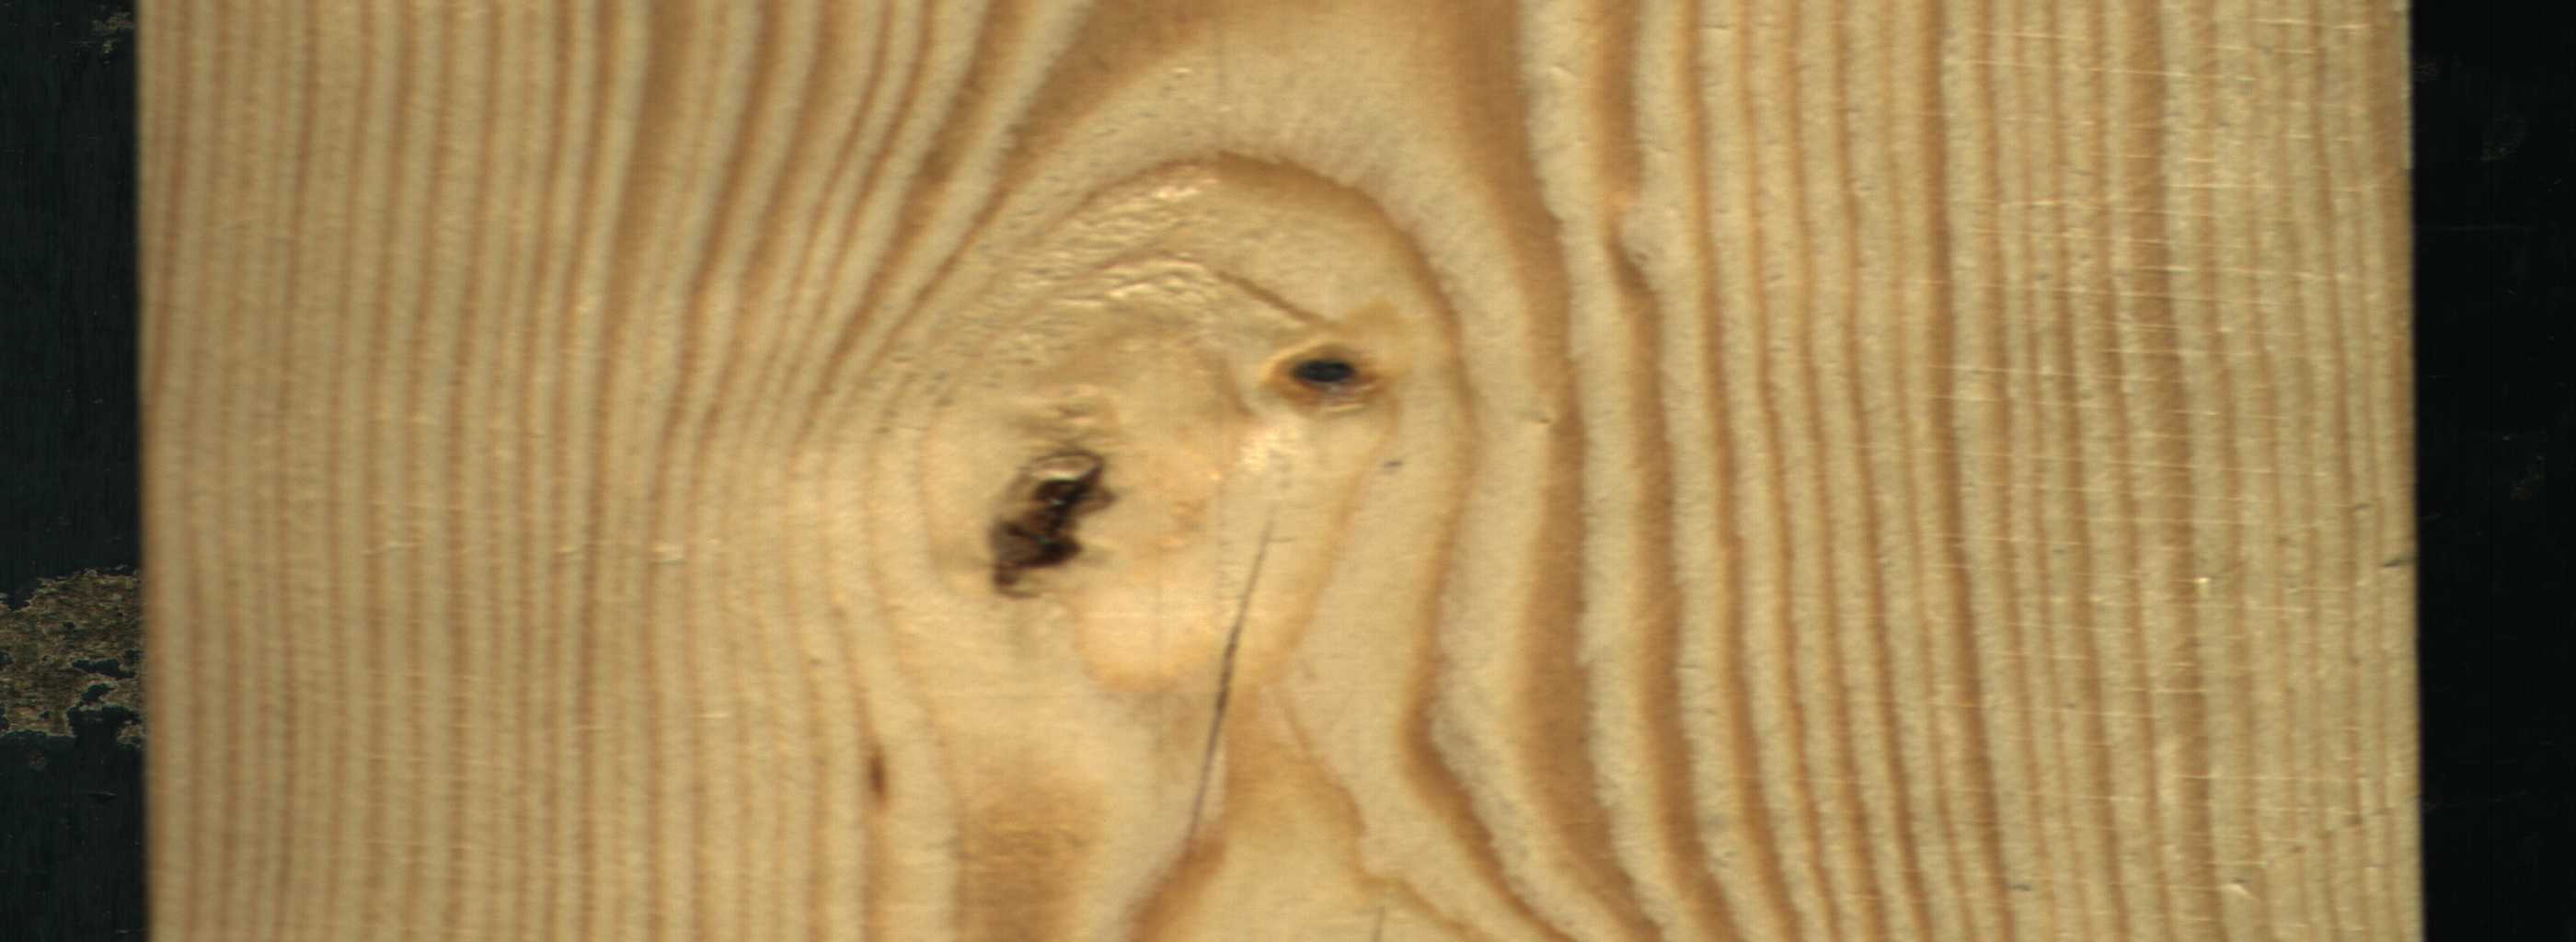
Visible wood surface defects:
resin
Dead_Knot